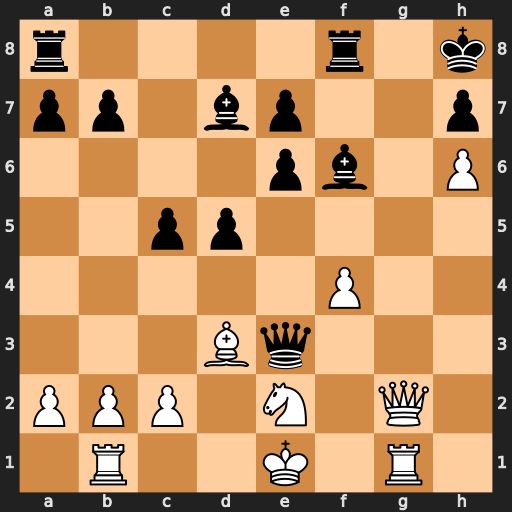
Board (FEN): r4r1k/pp1bp2p/4pb1P/2pp4/5P2/3Bq3/PPP1N1Q1/1R2K1R1
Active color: w
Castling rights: -
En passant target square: -
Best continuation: Qg7+ Bxg7 hxg7+